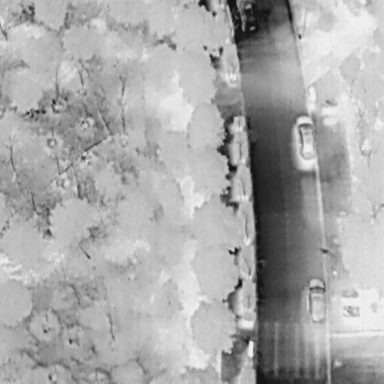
There are two Cars in the infrared image.